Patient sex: F
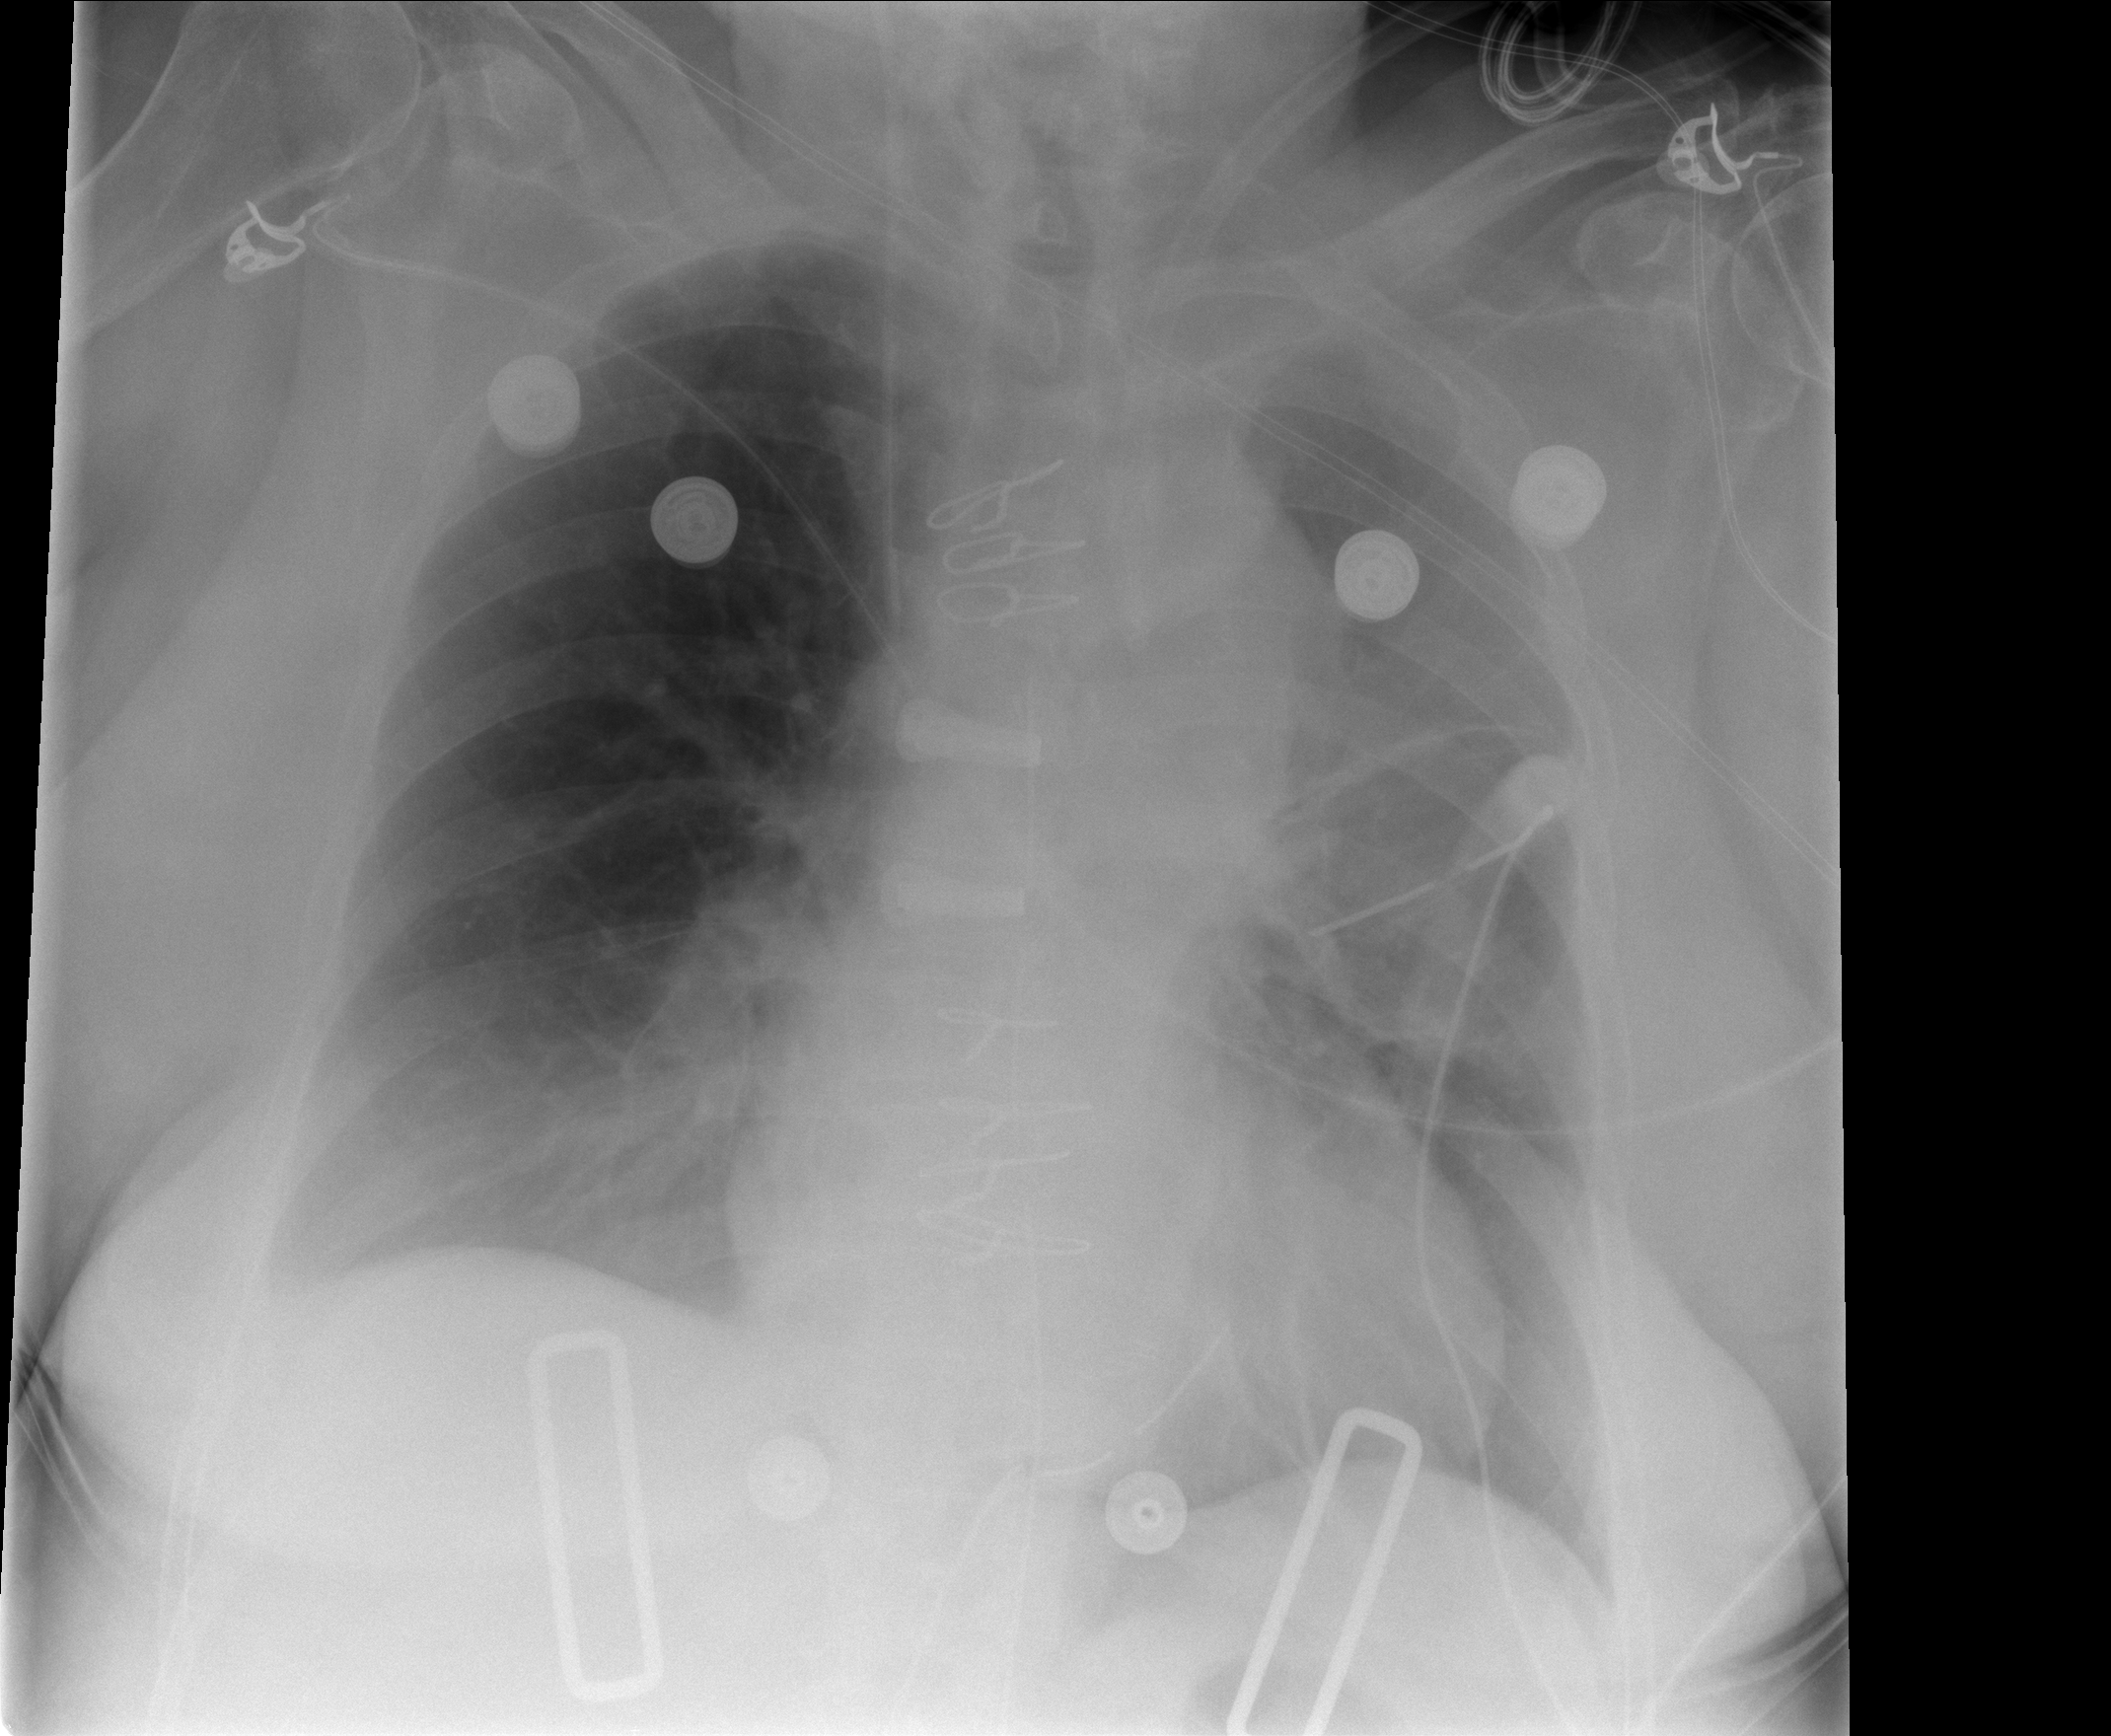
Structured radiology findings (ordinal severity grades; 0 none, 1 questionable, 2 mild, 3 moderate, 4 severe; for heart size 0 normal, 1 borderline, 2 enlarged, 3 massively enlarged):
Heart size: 2
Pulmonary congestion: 2
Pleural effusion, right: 0
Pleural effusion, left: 0
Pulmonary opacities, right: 0
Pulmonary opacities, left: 0
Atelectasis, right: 2
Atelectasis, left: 2